Question: In highcharts, I have a bunch of simple, standartized categorial data. <URL>
'''
series: [{
name: 'sample element 1',
data: [3, 3, 2]
}, {
name: 'sample element 2',
data: [1, 4, 3]
}, {
name: 'sample element 3',
data: [2, 4, 4]
}, {
name: 'sample element 4',
data: [4, 2, 2]
}]
'''
Is it possible with highcharts to display a categorial scatter diagram, only without the dot overlap in the categories, in the manner shown below? Each value would have its own dot representative, showing distributions for each variable in that way.

Advanced feature: When hovering over a single value dot, the lines between all dots of the corresponding sample element should reappear so that the connections between the values become obvious.
Would that take a lot of deep code customization, or am I better off doing that with a different framework like <URL>? Thanks for ideas!
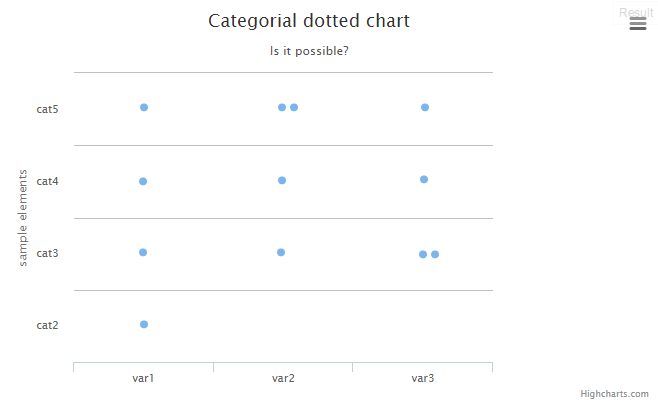
Answer: I have typically done this by adding a decimal to the x value of the points that need to 'stack', as it were.
There isn't a great (easy) way to do it dynamically that I have found, but if your values are going to fall within a fairly controlled range, it works well.
'Example':
- <URL>